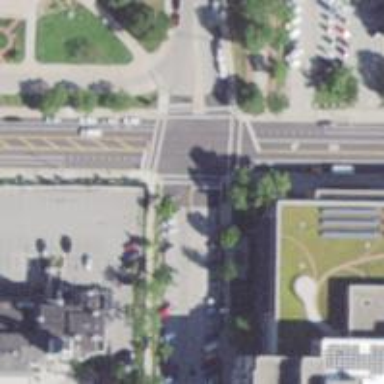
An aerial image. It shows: Unclassified road with separate sidewalk.